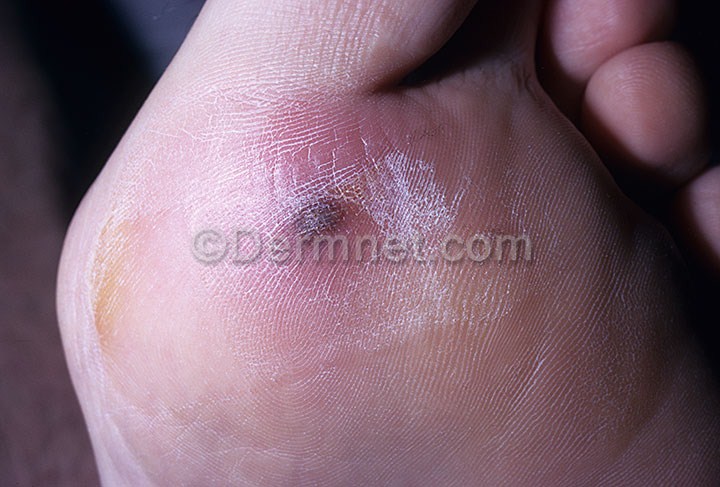
Disease: Herpes HPV and other STDs Photos